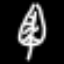
Label: leaf